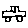
Label: car